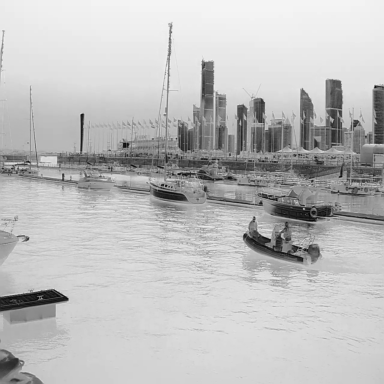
There are four canoes in the infrared image.